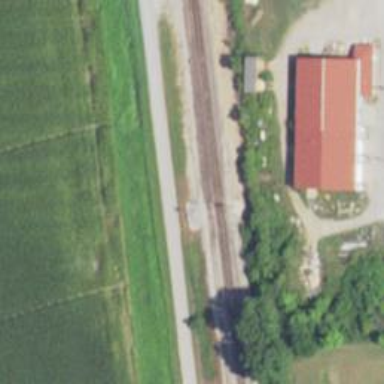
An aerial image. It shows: Railway siding for service.